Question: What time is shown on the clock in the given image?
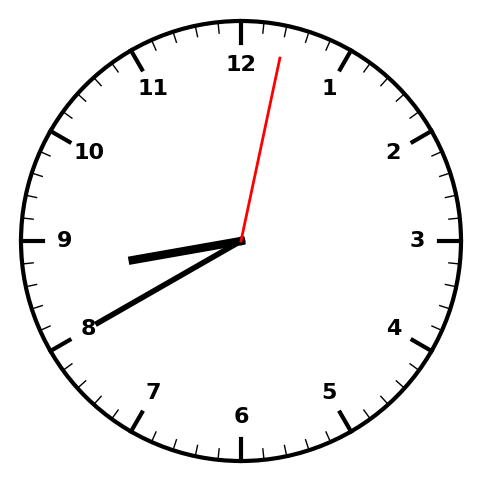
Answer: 08:40:02